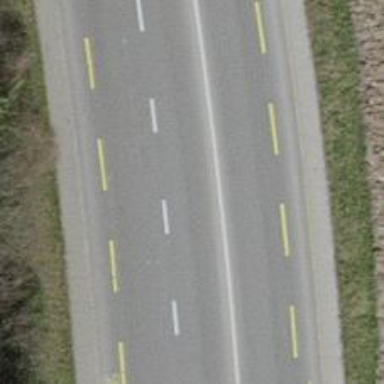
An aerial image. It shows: Secondary road with asphalt surface. There are sidewalks on both sides and cycle lane.